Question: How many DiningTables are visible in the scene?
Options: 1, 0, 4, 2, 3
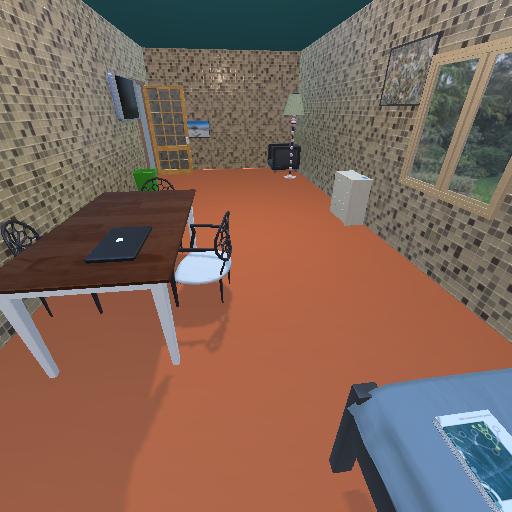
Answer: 1